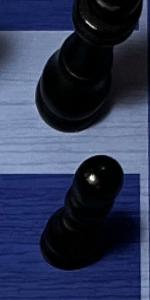
Label: Pawn_Black